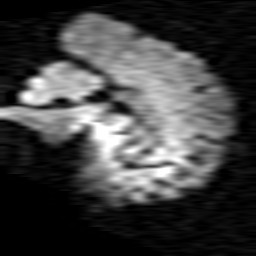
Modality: TRACE
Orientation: sagittal
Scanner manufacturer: siemens
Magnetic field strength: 1.5 T
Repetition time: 8.1 s
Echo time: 0.119 s